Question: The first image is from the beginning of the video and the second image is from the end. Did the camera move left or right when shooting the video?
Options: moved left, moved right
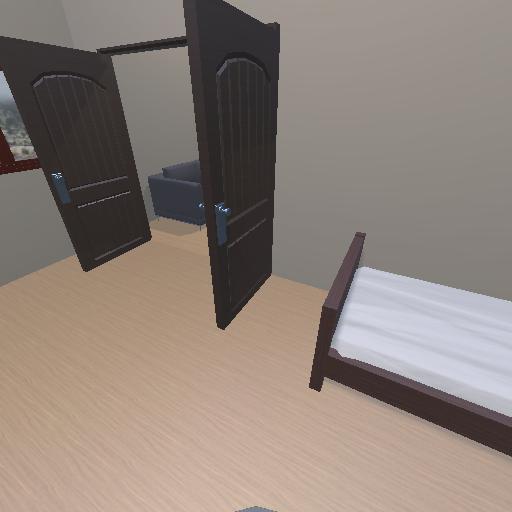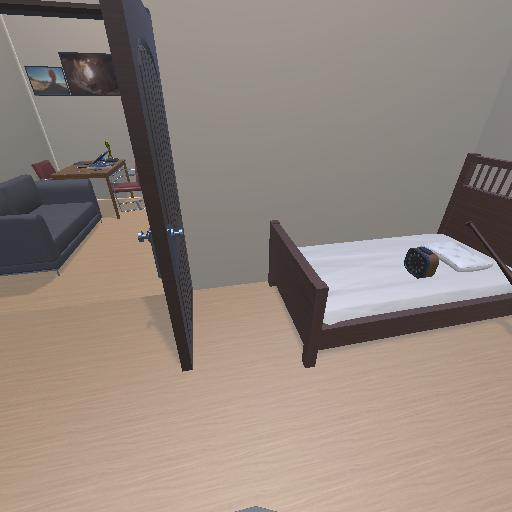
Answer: moved left